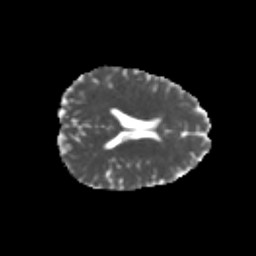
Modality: MD
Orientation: axial
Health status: healthy
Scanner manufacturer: philips
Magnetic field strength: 3 T
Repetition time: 6.964 s
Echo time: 0.092 s